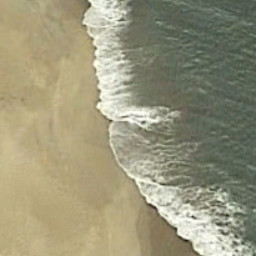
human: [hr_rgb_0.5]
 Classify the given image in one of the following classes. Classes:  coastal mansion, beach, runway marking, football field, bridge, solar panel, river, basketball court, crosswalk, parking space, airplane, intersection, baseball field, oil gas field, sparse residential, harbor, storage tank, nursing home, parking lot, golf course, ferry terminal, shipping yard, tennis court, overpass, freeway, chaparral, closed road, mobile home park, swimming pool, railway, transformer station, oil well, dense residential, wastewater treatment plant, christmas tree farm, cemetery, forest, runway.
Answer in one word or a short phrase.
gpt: beach